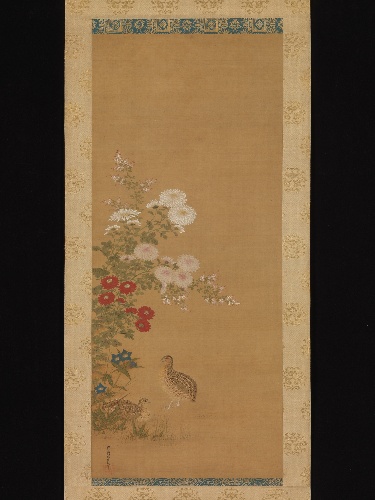
Title: 秋の花に鶉図|Quail and Autumn Flowers
Artist: Tosa Mitsuoki
Artist bio: Japanese, 1617–1691
Date: late 17th century
Object type: Hanging scroll
Classification: Paintings
Medium: Hanging scroll; ink and color on silk
Culture: Japan
Period: Edo period (1615–1868)
Dimensions: 38 1/2 x 16 3/8 in. (97.8 x 41.6 cm)
Department: Asian Art
Credit line: The Howard Mansfield Collection, Purchase, Rogers Fund, 1936
Accession year: 1936
Repository: Metropolitan Museum of Art, New York, NY
Tags: Birds|Flowers